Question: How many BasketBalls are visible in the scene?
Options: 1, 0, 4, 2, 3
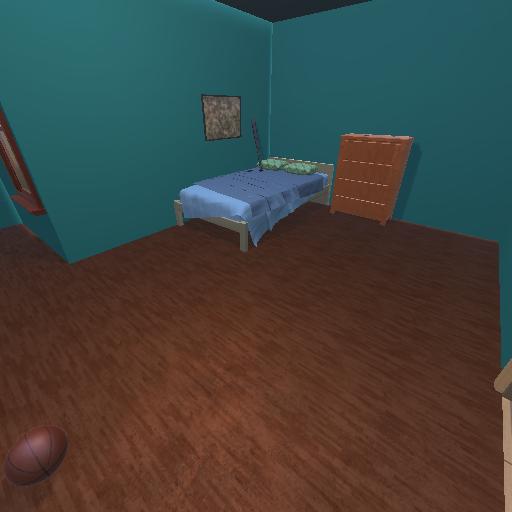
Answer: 1